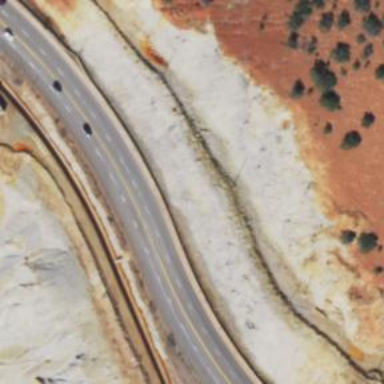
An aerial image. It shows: Asphalt road classified as trunk highway.